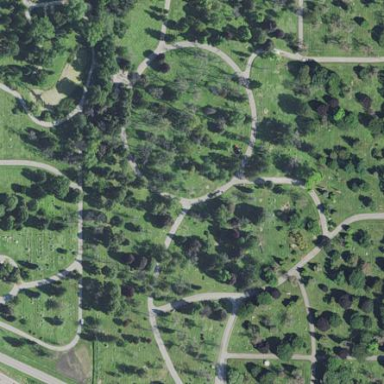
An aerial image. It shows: Cemetery.